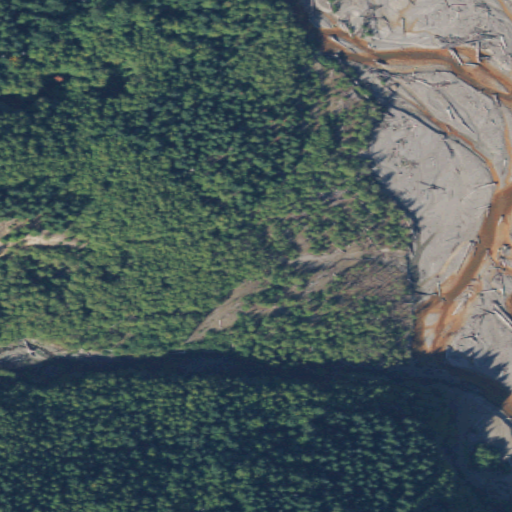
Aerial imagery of valley in Washington named Ape Canyon containing evergreen forest, barren land, shrub, and deciduous forest